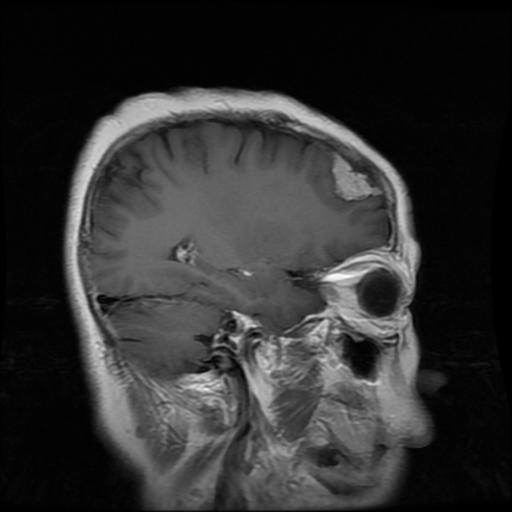
Label: meningioma